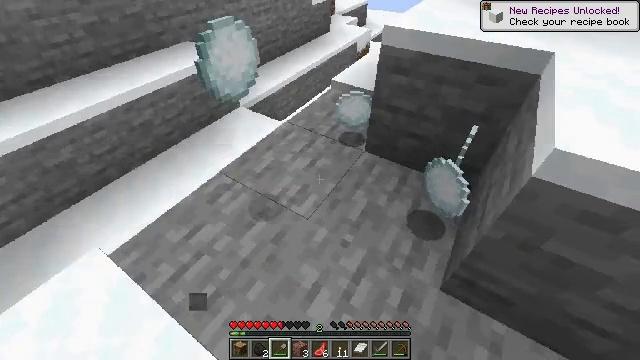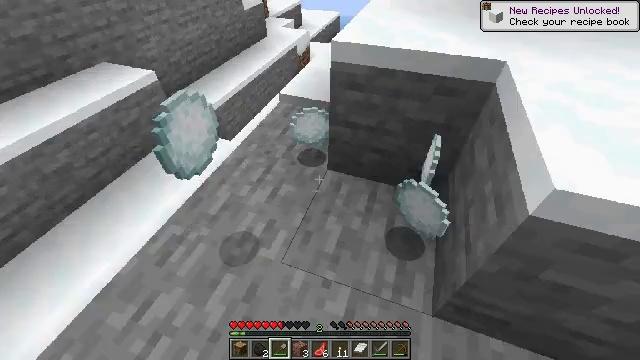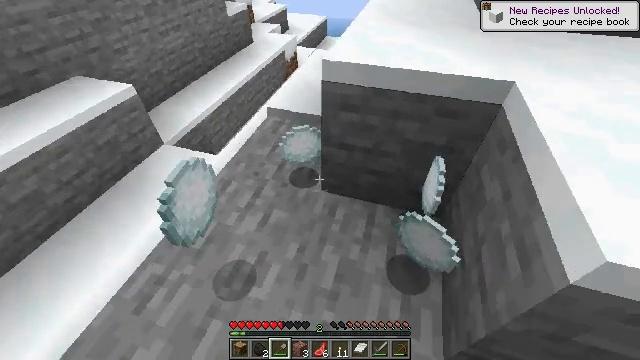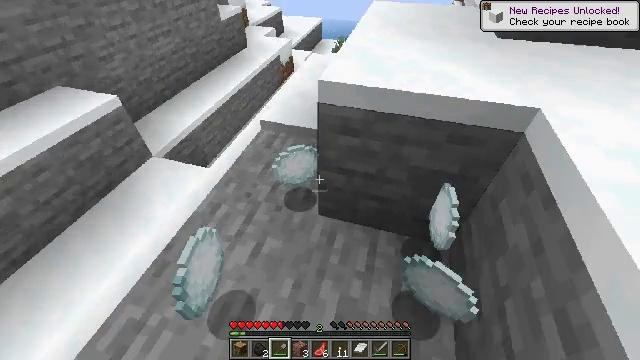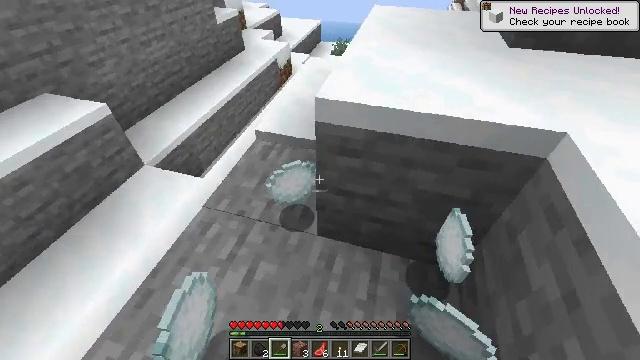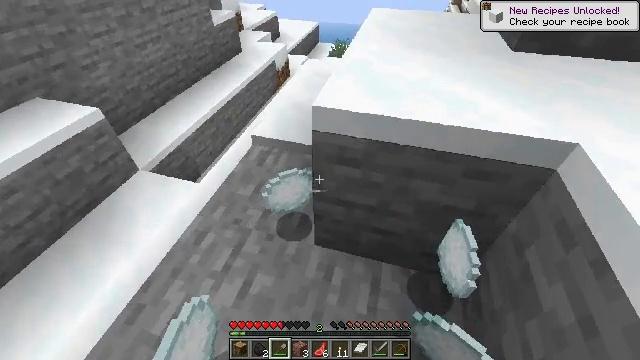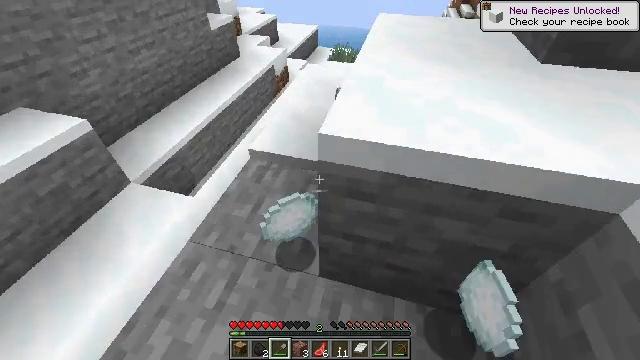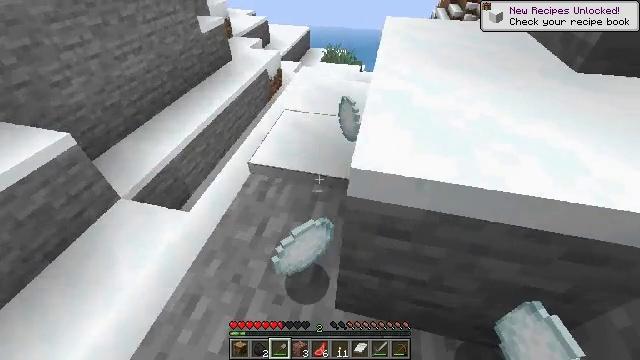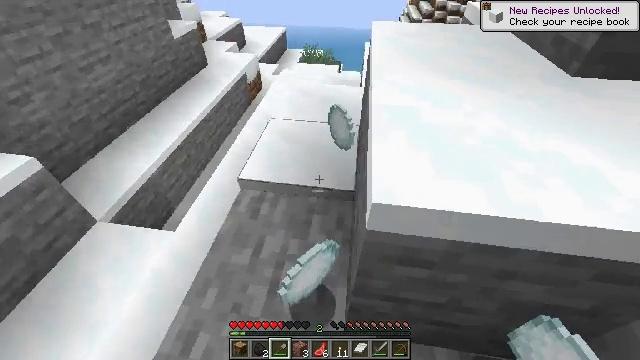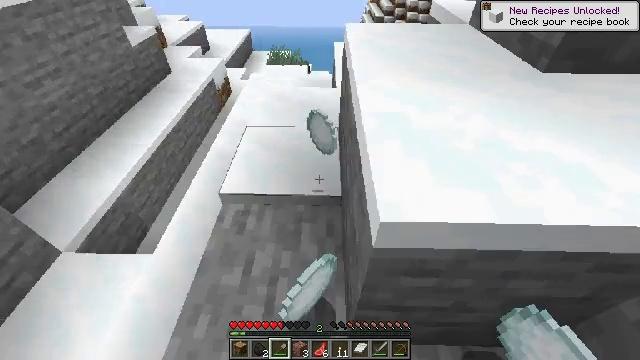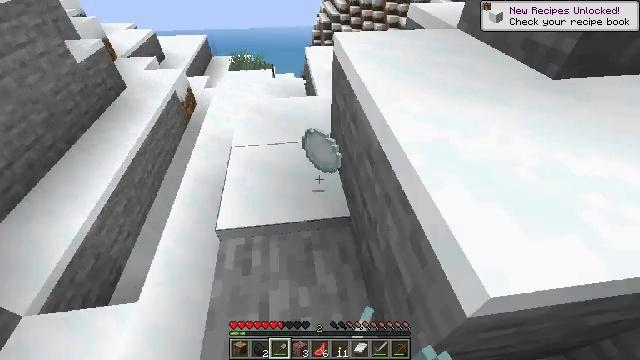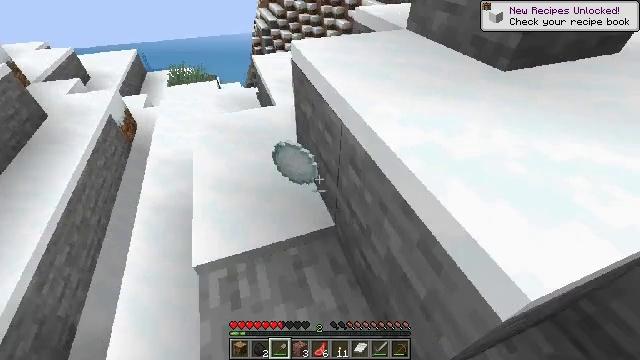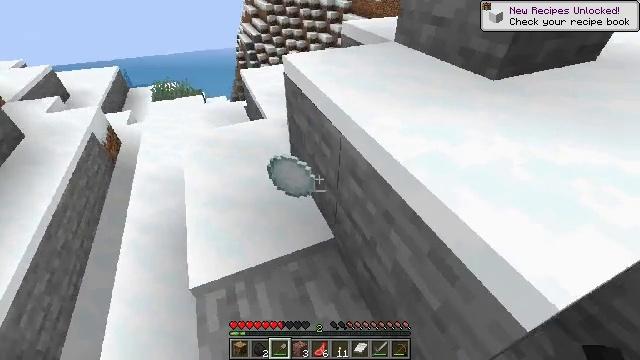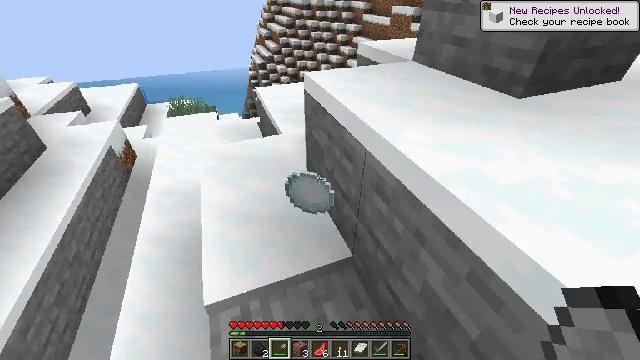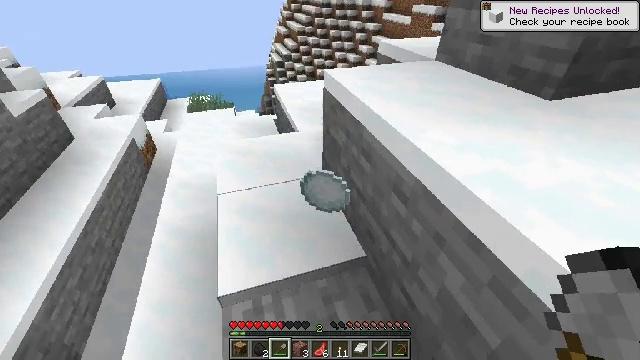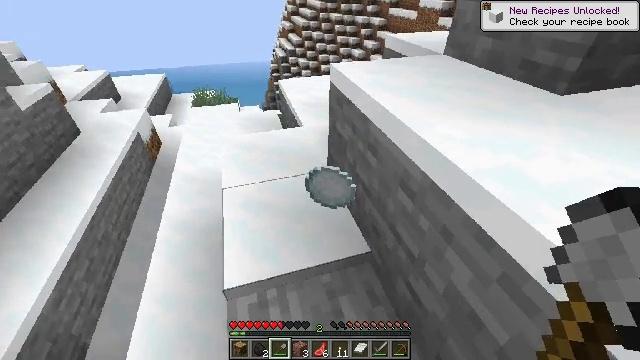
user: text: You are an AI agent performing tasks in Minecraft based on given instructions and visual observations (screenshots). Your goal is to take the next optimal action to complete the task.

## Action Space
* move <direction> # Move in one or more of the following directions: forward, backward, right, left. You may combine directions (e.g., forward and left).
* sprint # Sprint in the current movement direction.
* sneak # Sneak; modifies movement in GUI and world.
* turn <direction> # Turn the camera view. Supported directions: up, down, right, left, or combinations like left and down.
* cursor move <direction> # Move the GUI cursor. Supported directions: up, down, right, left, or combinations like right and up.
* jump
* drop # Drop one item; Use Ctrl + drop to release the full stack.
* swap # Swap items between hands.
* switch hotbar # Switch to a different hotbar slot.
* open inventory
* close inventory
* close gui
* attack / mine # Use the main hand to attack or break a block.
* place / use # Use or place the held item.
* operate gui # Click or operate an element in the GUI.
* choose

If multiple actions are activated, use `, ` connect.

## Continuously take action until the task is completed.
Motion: motion action
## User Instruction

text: Break the snow block.
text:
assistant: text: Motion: move forward, turn right
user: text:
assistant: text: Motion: move forward, turn right
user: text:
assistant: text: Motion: move forward
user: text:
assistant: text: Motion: move forward
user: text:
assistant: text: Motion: move forward
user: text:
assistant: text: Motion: move forward and move left
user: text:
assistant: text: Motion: move forward and move left, turn right
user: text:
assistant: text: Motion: move forward and move left, turn right
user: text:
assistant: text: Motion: move forward and move left, turn right
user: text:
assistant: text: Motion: move forward and move left, turn right
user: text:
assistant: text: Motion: turn right
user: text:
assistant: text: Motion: turn right and up
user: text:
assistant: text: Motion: turn left and up
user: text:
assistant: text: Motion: turn left
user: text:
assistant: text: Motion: no_op
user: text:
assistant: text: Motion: turn right
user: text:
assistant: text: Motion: turn right and down
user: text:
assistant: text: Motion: turn left
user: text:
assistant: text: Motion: turn left
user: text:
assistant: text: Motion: no_op
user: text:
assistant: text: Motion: no_op
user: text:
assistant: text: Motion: turn right
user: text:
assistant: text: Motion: attack / mine
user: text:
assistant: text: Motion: attack / mine
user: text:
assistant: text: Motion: turn right, attack / mine
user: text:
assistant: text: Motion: turn right, attack / mine
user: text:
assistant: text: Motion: move forward, turn up, attack / mine
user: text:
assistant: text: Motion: move forward, turn left and up, attack / mine
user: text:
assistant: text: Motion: move forward, turn up, attack / mine
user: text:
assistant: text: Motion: move forward and move left, attack / mine